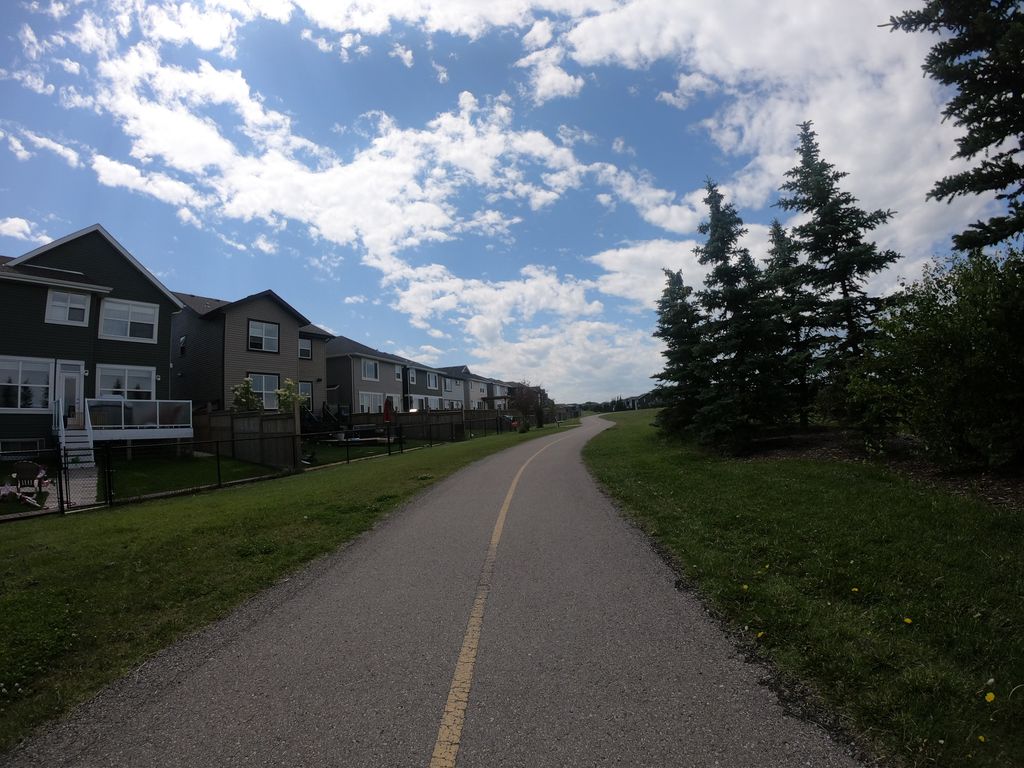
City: calgary